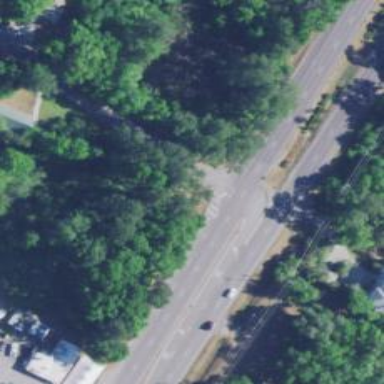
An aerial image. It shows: Trunk link highway.